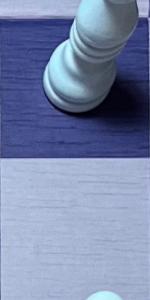
Label: Empty